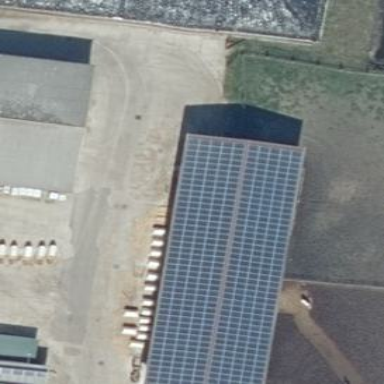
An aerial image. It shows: Gabled roof farm auxiliary building with small solar photovoltaic panel generator installed along the roof.